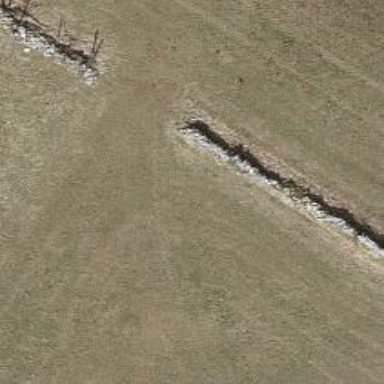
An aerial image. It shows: Noise barrier wall.